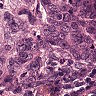
Metastatic tissue present: yes